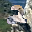
Label: 2